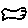
Label: fish